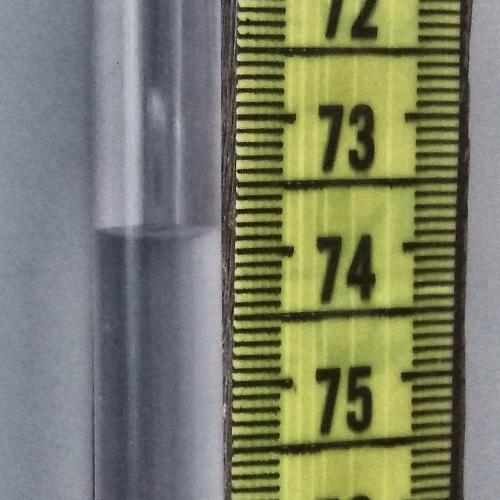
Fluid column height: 73.9 cm